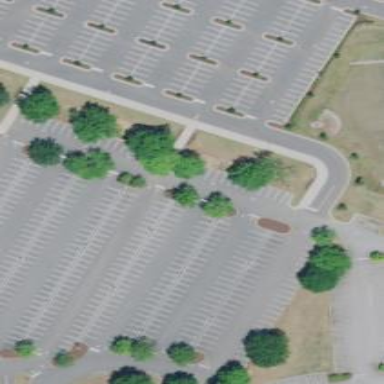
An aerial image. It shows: Parking area.